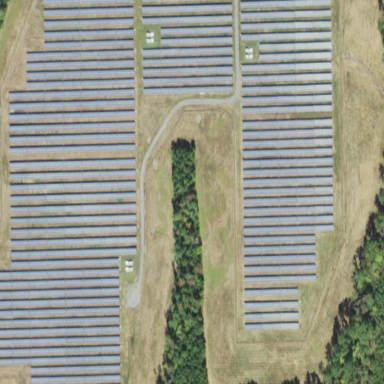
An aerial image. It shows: Solar photovoltaic power plant surrounded by fence.